Question:
I cloned the project from my teammates, they don't get this error but I do. Why and how can I fix this?
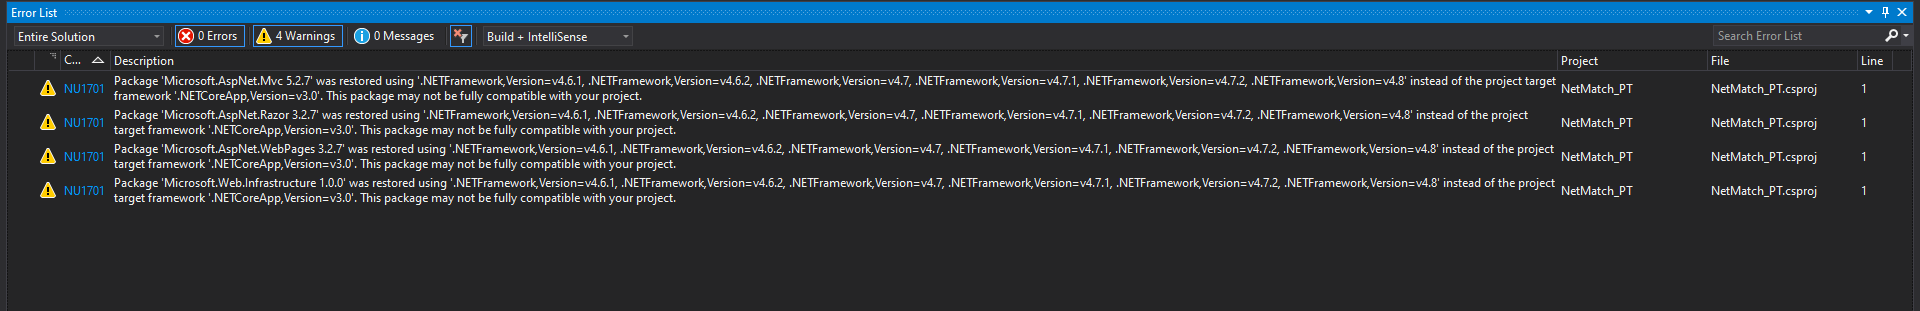
Answer: Do you need to install .NET Core 3.0? Those package warnings are saying there's packages that are incompatible with your project. The project target framework for the packages raising the warnings is .NETCoreApp,Version=v3.0